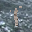
Label: 1